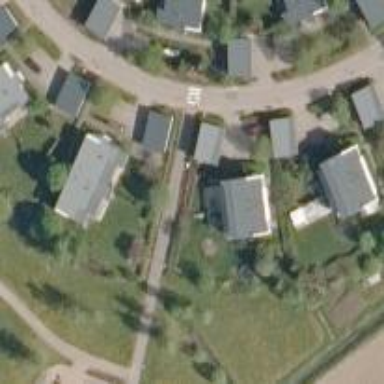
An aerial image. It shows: Neighborhood.